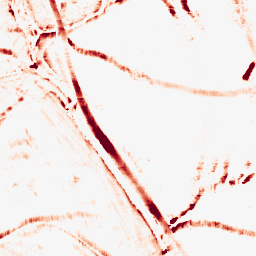
Category: morphological
Decomposition family: morphological_rect
Decomposition parameters: operation: opening
width: 10
height: 10
Upsampling method: cubic_mitchell
Upsampling parameters: scale: 8
Upsampling scale: 8